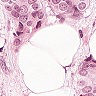
Metastatic tissue present: yes